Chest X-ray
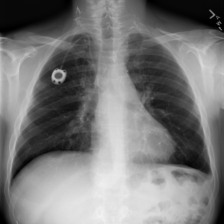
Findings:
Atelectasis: negative
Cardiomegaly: negative
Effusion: negative
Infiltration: negative
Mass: negative
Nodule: negative
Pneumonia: negative
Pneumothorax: negative
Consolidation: negative
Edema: negative
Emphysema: negative
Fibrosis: positive
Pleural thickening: negative
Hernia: negative